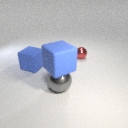
large gray metal sphere below large blue rubber cube